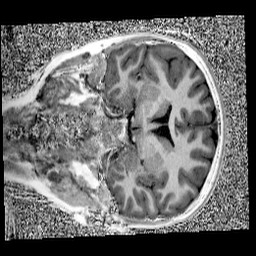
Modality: UNIT1
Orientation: coronal
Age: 9
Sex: male
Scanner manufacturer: siemens
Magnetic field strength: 3 T
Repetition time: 4 s
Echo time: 0.00303 s